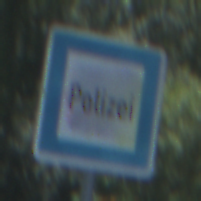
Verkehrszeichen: Polizei
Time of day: Midday
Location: Outdoor (Nature)
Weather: Clear
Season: Summer
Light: Natural